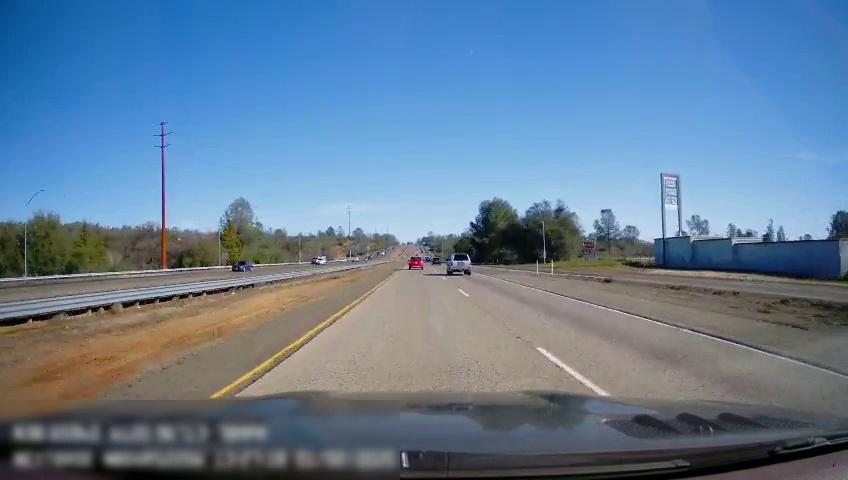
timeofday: Day
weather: Sunny
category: Drivable Space
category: Drivable Space
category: Vehicles | SUV
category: Vehicles | SUV
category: Vehicles | Car
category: Vehicles | Car
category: Vehicles | Truck
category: Lanes | Current Lane
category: Lanes | Current Lane
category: Lanes | Alternate Lane
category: Lanes | Alternate Lane